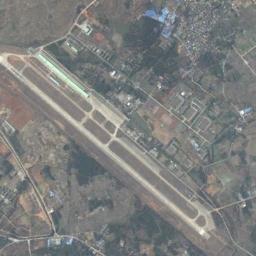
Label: airport